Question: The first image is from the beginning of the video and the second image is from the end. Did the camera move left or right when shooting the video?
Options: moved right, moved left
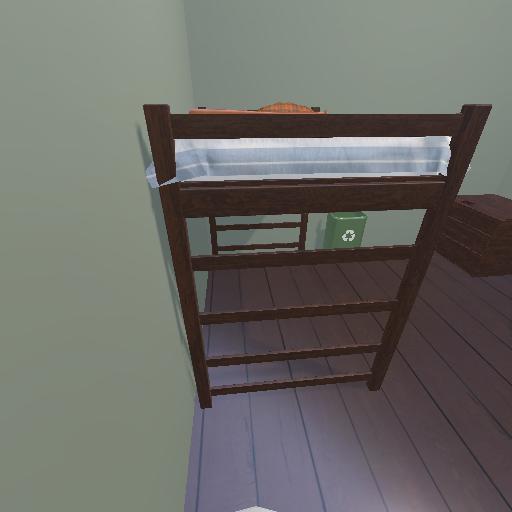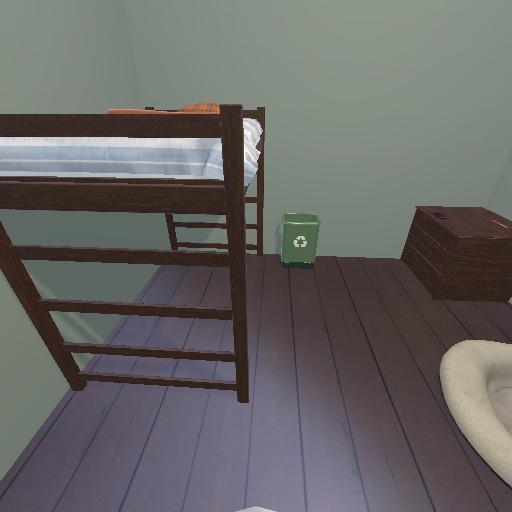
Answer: moved right